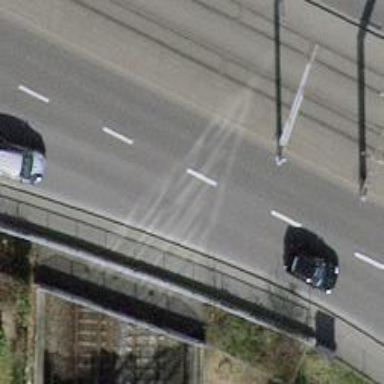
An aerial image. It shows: Road with traffic signals.